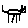
Label: cat